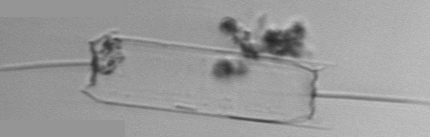
Label: Ditylum_brightwellii